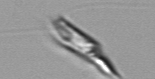
Label: Chrysochromulina_lanceolata